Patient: sex M, age 65
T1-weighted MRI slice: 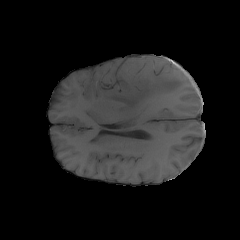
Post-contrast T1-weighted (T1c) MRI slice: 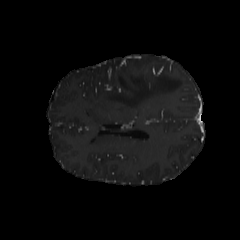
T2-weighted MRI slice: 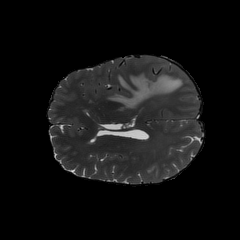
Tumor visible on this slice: yes
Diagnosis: Glioblastoma, IDH-wildtype
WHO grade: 4